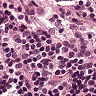
Metastatic tissue present: no